Field crop: maize
Growth stage: 2
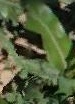
Species: maize